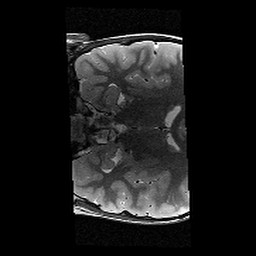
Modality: T2w
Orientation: coronal
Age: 11
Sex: male
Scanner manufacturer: siemens
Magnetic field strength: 3 T
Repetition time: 9.23 s
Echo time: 0.067 s